Question: I have a small GUI Application made on eclipse for Mac using swing to create and navigate through a Binary Search Tree containing student information. I have created JButtons to do various things such as create the binary search tree from a file of data, add a students information node by node, and browse through the data manually. This is working and a screenshot of the GUI is linked below.
However none of the buttons are working!! I have implemented an inner Listener class. The buttons are displayed and can be clicked, but nothing happens.
<URL>

Any help is appreciated!
'''
public class MyFrame extends JFrame
{
/**
* Member variables include a serialversionUID
* various required Labels and Buttons,
* the container, a listener and the BST
*/
static final long serialVersionUID = 2L;
private JLabel titleLabel, mainLabel;
private JButton insertButton, findButton,
browseButton, createButton;
private Container c;
MyListener listener;
BinSearchTree bst;
/**
* Inner class MyListener implements the
* ActionListener used by the program to determine
* which button was clicked and how to proceed
*/
class MyListener implements ActionListener
{
public void actionPerformed(ActionEvent e)
{
if (e.getSource() == insertButton)
{
JTextField field1 = new JTextField();
JTextField field2 = new JTextField();
JTextField field3 = new JTextField();
JTextField field4 = new JTextField();
Object[] message = {
"StudentID:", field1,
"Faculty", field2,
"Major:", field3,
"Year:", field4,
};
int option = JOptionPane.showConfirmDialog(null,message,"Please Enter the following:", JOptionPane.OK_CANCEL_OPTION);
String studentID="";
String faculty="";
String major="";
String year="";
if (option == JOptionPane.OK_OPTION)
{
studentID = field1.getText();
faculty = field2.getText();
major = field3.getText();
year = field4.getText();
}
mainLabel.setText(mainLabel.getText() +
studentID + ' ' + faculty + ' ' + major
+ ' ' + year + '
');
bst.insert(studentID, faculty, major, year);
}
else if (e.getSource() == findButton)
{
String studentID = JOptionPane.
showInputDialog("Please enter a Student ID:");
Node student = bst.find(bst.root,studentID);
JOptionPane.showMessageDialog(null, student.toString());
}
else if (e.getSource() == browseButton)
{
c.add("Center",mainLabel);
c.add("East",new Scrollbar(Scrollbar.VERTICAL));
validate();
repaint();
}
else if (e.getSource() == createButton)
{
String fileName = JOptionPane.
showInputDialog("Please specify which file to use:");
try
{
Scanner scan = new Scanner(new File(fileName));
bst = createTree(scan);
scan.close();
} catch(FileNotFoundException fnfe)
{
System.err.println(fnfe.getMessage());
}
}
}
}
/**
* Constructor takes the frame handle as a string argument
* and initiates the member Buttons and Labels.
* The inner class MyListener
*
* @param MyFrame handle
*/
public MyFrame(String s)
{
super(s);
titleLabel = new JLabel("Title");
titleLabel.setText("Student Information");
listener = new MyListener();
insertButton = new JButton("Insert");
findButton = new JButton("Find");
browseButton = new JButton("Browse");
createButton = new JButton("Create Tree From File");
JPanel buttonPanel = new JPanel();
buttonPanel.setLayout(new FlowLayout());
buttonPanel.add(insertButton);
buttonPanel.add(findButton);
buttonPanel.add(browseButton);
buttonPanel.add(createButton);
c = getContentPane();
c.setLayout(new BorderLayout());
c.add("North", titleLabel);
c.add("South", buttonPanel);
}
/**
* Creates the member Binary Search Tree and populates
* it with the input from the text file specified
*
* @param scanner
*
* @return populated Binary Search Tree
*/
public BinSearchTree createTree(Scanner scan)
{
BinSearchTree bstree = new BinSearchTree();
while(scan.hasNext())
{
mainLabel.setText("");
String[] lineData = scan.nextLine().split(" ");
mainLabel.setText
(mainLabel.getText() + scan.nextLine() + "
");
bstree.insert(lineData[0],lineData[1],
lineData[2],lineData[3]);
}
return bstree;
}
public static void main(String[] args)
{
MyFrame frame = new MyFrame("Frame1");
frame.pack();
frame.setVisible(true);
}
}
'''
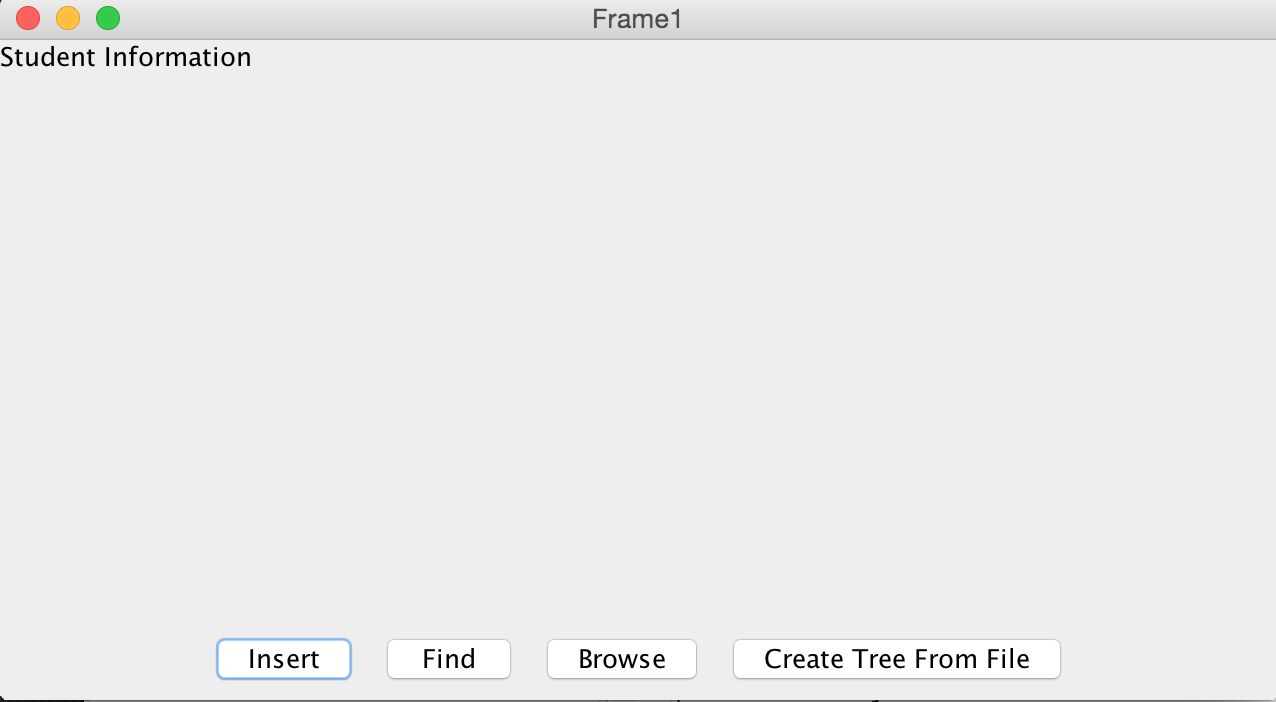
Answer: You've created the buttons and the listener but you need to add the listener to the button(s).
Info: <URL>
E.g:
'''
insertButton.addActionListener(listener);
'''